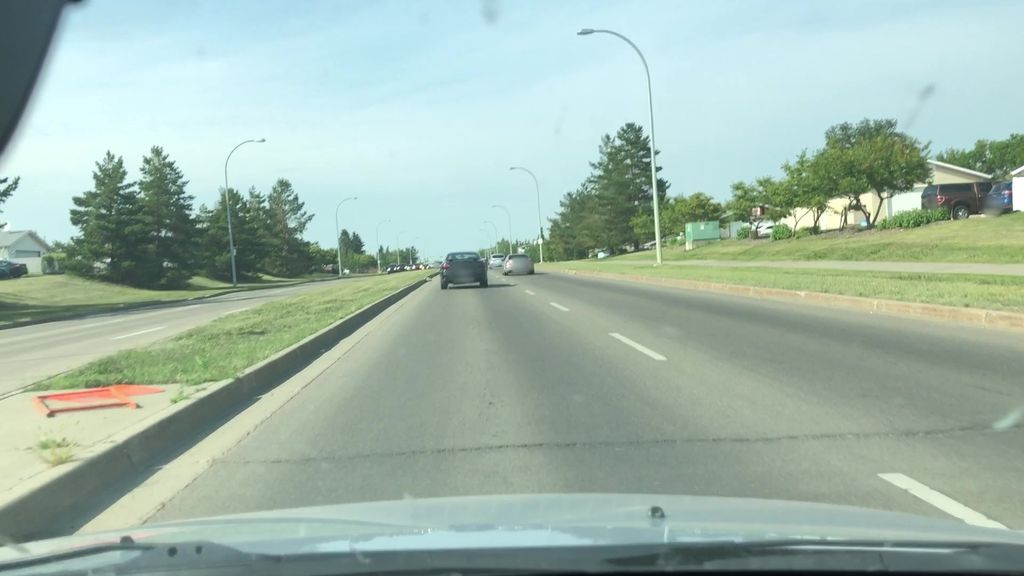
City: edmonton